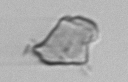
Label: detritus_transparent